Question: When I try to have my "vertical rule" to the right of the image, the image sticks to the bottom of the container.

'''
<div>
<div style="display:inline-block; width:210px;">
<img src="res/img/PlayBtn.png" style="top:-100px; padding:5px;">
</div>
<div style="display:inline-block; width:12px;">
<div style="height:450px; width:0px; border:1px solid #000; margin:5px; margin-top:0px;"></div>
</div>
</div>
'''
How can I achieve this, while keeping the image at the top?
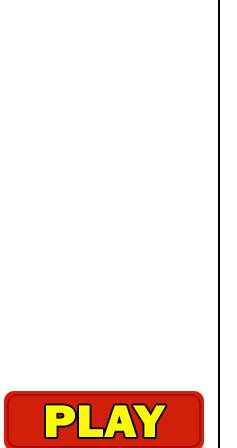
Answer: the default positioning for 'inline-block' elements is 'baseline'. Set: 'vertical-align:top' on your divs
'''
<div>
<div style="display:inline-block;vertical-align:top; width:210px;">
<img src="res/img/PlayBtn.png" style="top:-100px; padding:5px;">
</div>
<div style="display:inline-block;vertical-align:top; width:12px;">
<div style="height:450px; width:0px; border:1px solid #000; margin:5px; margin-top:0px;"></div>
</div>
</div>
'''